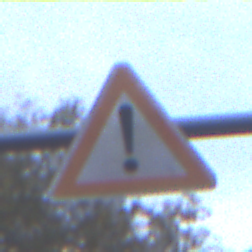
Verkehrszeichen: Gefahrenstelle
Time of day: SunriseSunset
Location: Outdoor (Urban)
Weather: PartlyCloudy
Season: NotSpecified
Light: Natural